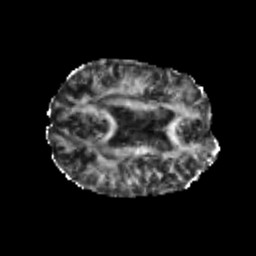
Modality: FA
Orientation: axial
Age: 25
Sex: male
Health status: healthy
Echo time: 0.074 s